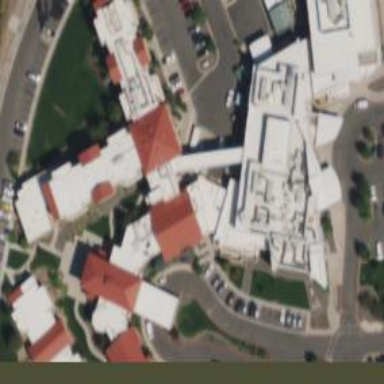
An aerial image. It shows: Hospital building.